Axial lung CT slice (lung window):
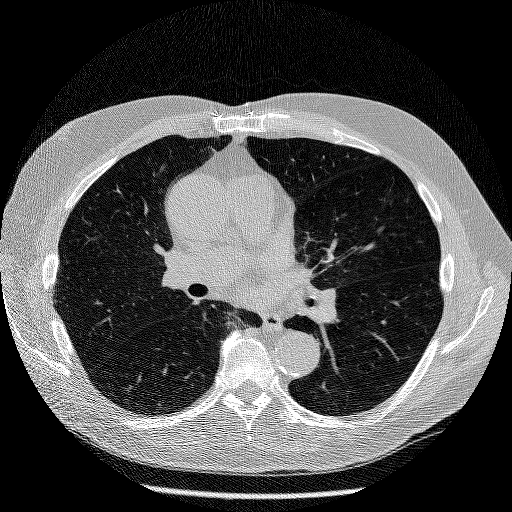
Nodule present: no